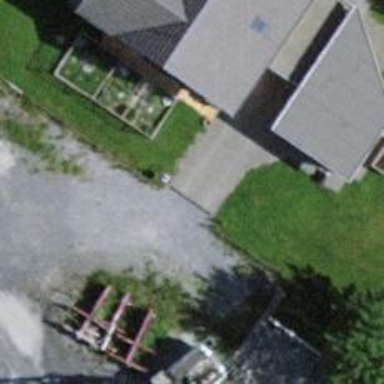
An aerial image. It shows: Driveway.